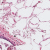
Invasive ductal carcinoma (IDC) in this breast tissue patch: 0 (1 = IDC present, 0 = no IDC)